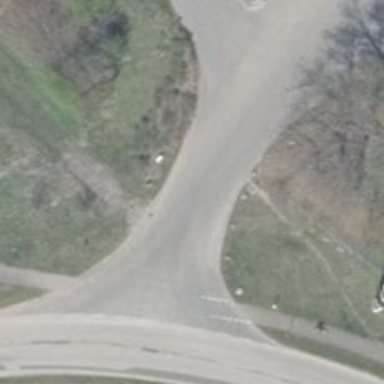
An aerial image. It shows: Dirt service road.